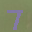
Label: 7